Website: apple-inc
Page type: review-order
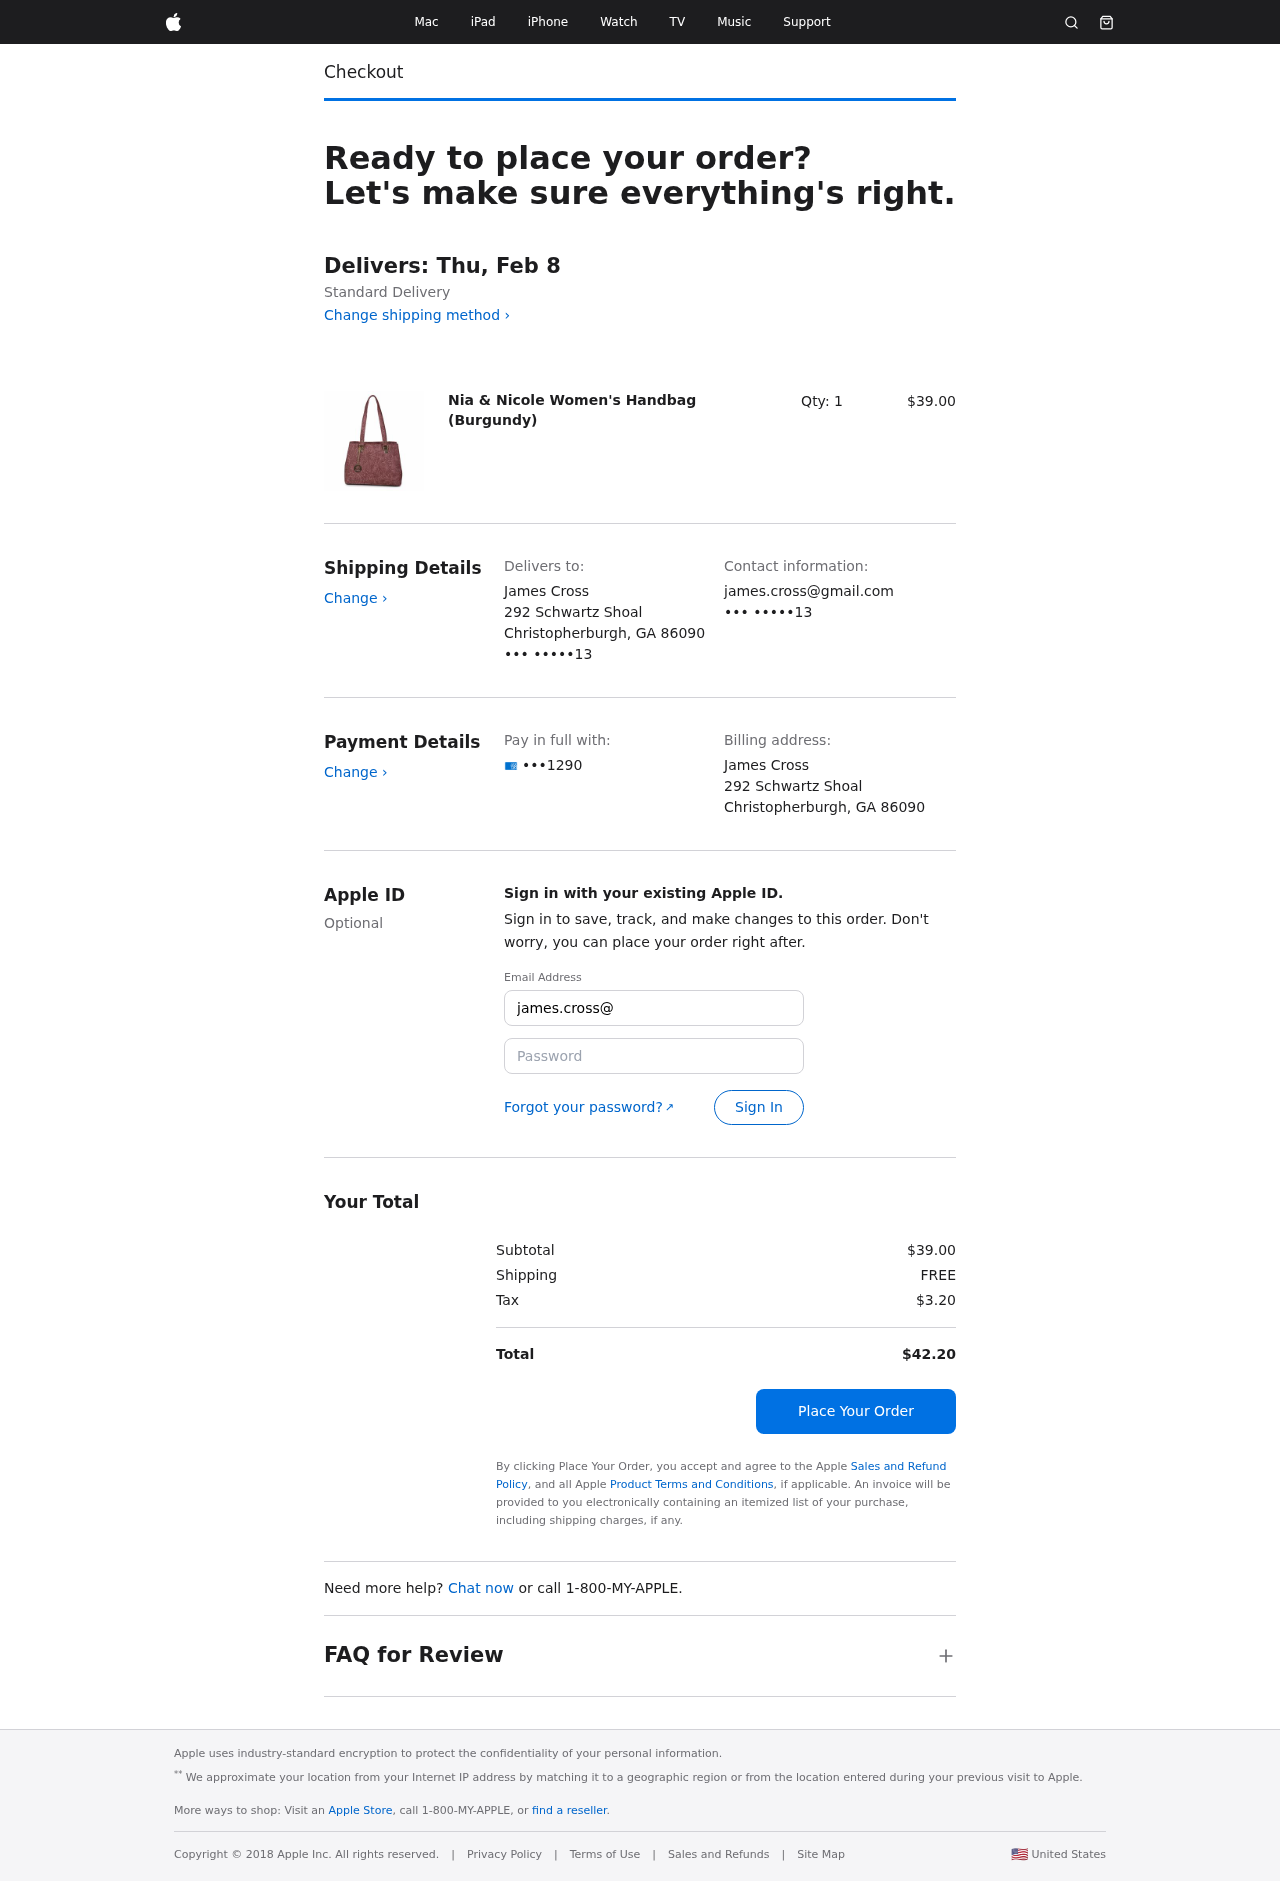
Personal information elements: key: PII_CARD_LAST4
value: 1290
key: PII_CITY_STATE_ZIP
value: Christopherburgh, GA 86090
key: PII_EMAIL3
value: james.cross@gmail.com
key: PII_FULLNAME
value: James Cross
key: PII_PHONE_SUFFIX
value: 13
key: PII_STREET
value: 292 Schwartz Shoal
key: PII_EMAIL2
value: james.cross@gmail.com
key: PII_PHONE_SUFFIX2
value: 13
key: PII_FULLNAME2
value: James Cross
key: PII_STREET2
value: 292 Schwartz Shoal
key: PII_CITY_STATE_ZIP2
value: Christopherburgh, GA 86090
Product elements: key: PRODUCT1_NAME
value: Nia & Nicole Women's Handbag (Burgundy)
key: PRODUCT1_PRICE
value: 39
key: PRODUCT1_QUANTITY
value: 1
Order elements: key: ORDER_DELIVERY_DATE
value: Delivers: Thu, Feb 8
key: ORDER_SUBTOTAL
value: $39.00
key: ORDER_SHIPPING_COST
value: FREE
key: ORDER_TAX
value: $3.20
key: ORDER_TOTAL
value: $42.20